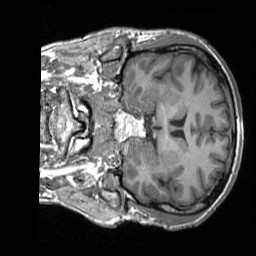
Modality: T1w
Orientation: coronal
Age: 31
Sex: male
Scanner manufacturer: siemens
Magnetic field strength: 3 T
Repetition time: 1.9 s
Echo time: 0.00226 s